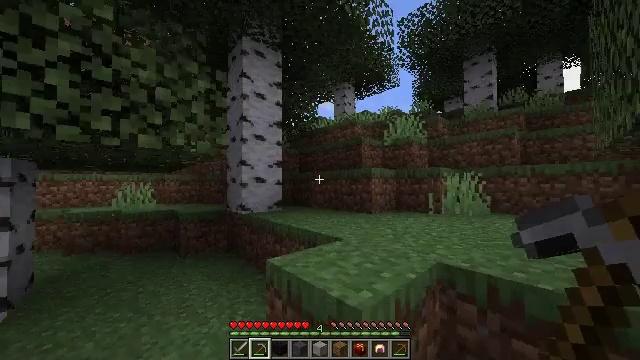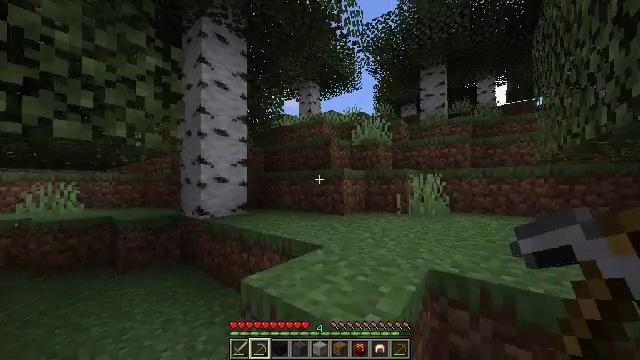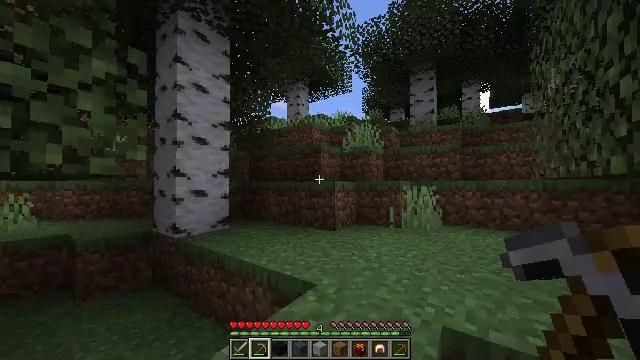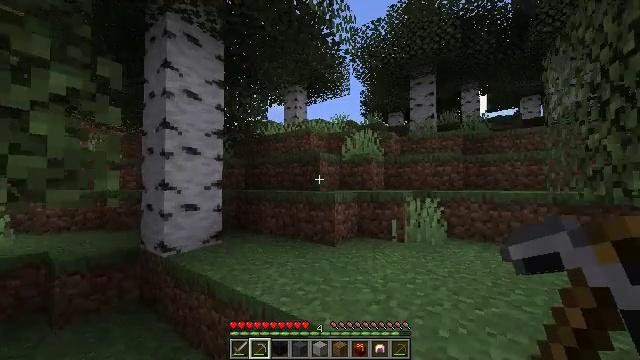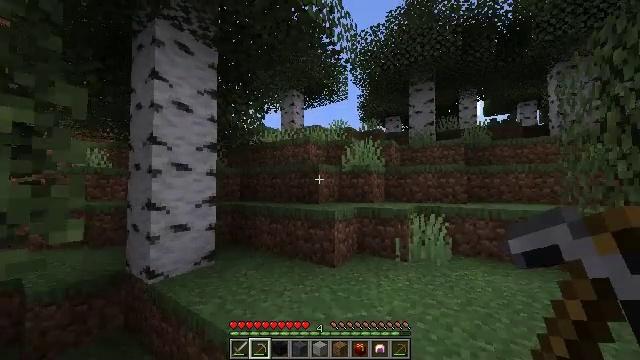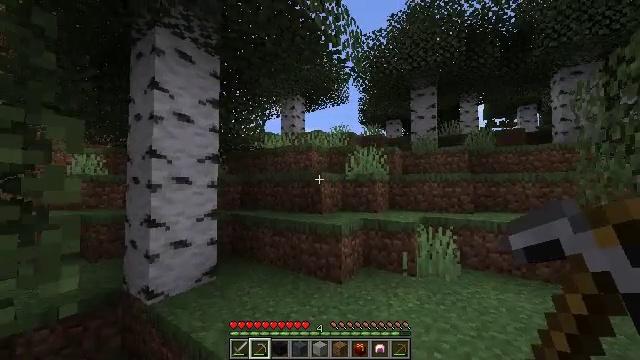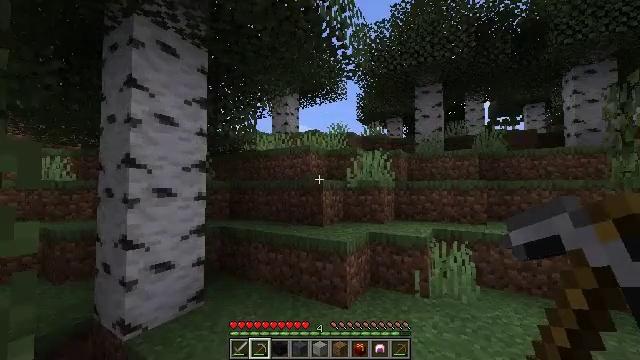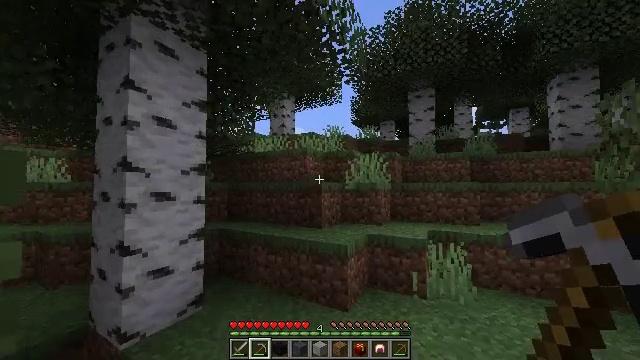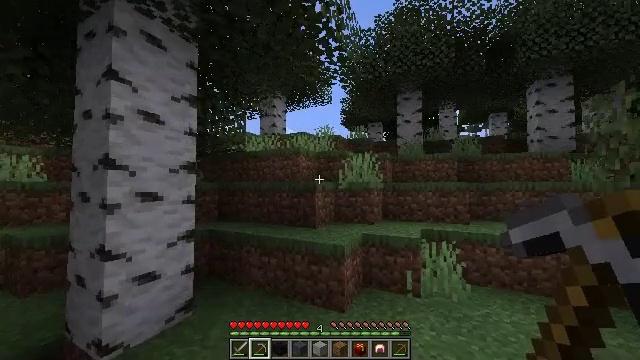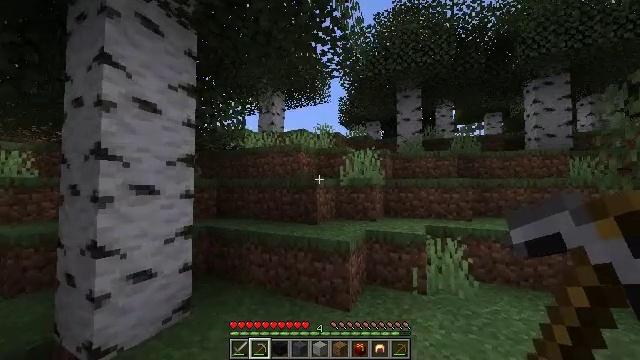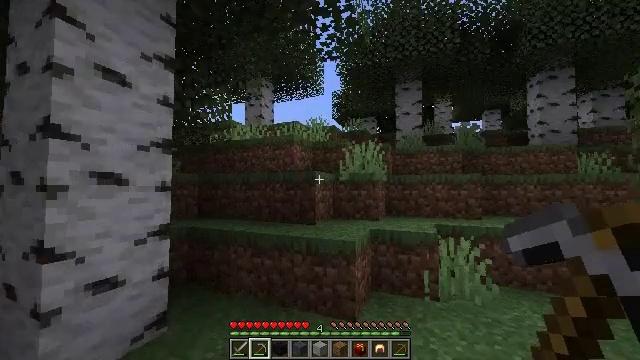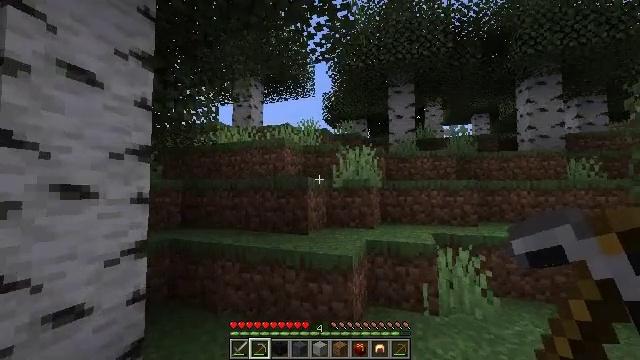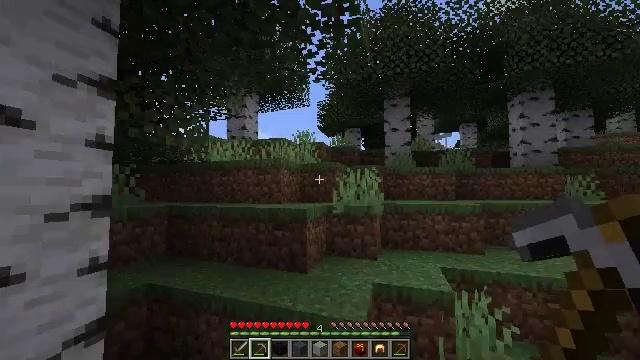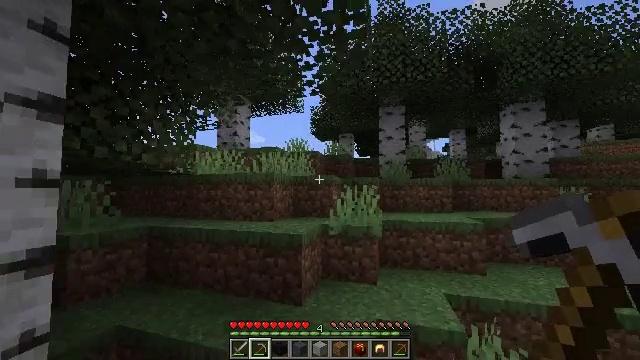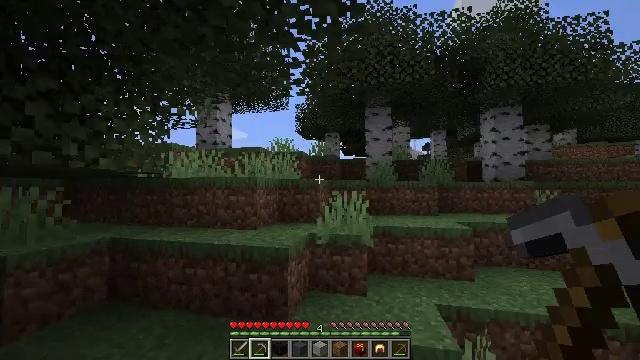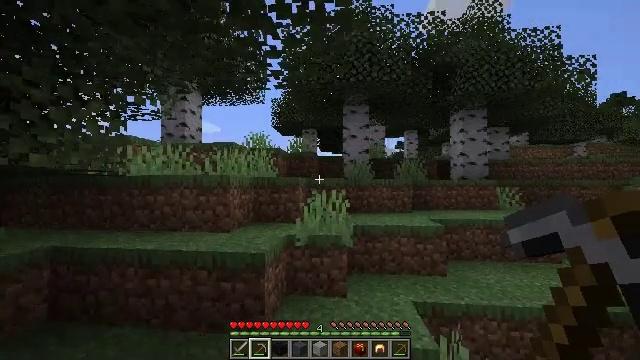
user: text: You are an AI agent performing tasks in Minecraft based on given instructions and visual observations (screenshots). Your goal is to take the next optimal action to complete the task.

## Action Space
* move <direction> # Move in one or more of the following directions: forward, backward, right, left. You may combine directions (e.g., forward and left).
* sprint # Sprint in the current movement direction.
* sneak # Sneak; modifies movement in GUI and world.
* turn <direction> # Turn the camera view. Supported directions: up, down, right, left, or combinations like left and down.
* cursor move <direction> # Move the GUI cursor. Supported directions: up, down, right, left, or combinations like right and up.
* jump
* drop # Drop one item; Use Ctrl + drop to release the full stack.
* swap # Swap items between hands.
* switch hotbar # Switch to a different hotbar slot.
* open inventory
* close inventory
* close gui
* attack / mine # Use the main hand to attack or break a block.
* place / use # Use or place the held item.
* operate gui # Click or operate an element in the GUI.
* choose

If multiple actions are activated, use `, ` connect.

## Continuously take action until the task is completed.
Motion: motion action
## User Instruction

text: Break the birch leaves block.
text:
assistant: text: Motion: move forward, sprint, turn right
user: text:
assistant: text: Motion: move forward, sprint, turn right, jump
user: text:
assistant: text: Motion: move forward, sprint, jump
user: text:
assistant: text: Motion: move forward, sprint, jump
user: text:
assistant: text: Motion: move forward, sprint, jump
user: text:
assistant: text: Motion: move forward, sprint, turn right, jump
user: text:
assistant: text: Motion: move forward, sprint, turn right, jump
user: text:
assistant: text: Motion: move forward, sprint, turn right
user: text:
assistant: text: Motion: move forward, sprint
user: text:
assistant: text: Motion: move forward, sprint, turn right, jump
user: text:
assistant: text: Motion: move forward, sprint, turn right, jump
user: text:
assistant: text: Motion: move forward, sprint, turn right, jump
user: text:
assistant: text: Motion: move forward, sprint, turn right, jump
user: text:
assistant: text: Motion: move forward, sprint, turn right, jump
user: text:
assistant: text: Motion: move forward, sprint, turn right and down, jump
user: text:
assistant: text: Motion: move forward, sprint, turn right, jump
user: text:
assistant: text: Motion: move forward, sprint, jump
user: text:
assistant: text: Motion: move forward, sprint, jump
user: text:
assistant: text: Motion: move forward, sprint, jump
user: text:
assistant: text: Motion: move forward, sprint, jump
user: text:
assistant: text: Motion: move forward, sprint, jump
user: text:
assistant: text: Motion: move forward and move right, sprint, jump
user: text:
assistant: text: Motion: move forward and move right, sprint, turn left, jump
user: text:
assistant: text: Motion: move forward and move right, sprint, turn left, jump
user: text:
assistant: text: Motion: move forward and move right, sprint, jump
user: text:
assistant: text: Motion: move forward and move right, sprint, turn left, jump
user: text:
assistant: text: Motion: move forward and move right, sprint, turn left and down, jump
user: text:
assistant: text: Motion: move forward and move right, sprint, turn down, jump
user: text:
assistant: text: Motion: move forward and move right, sprint, jump
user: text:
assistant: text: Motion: move forward and move right, sprint, jump